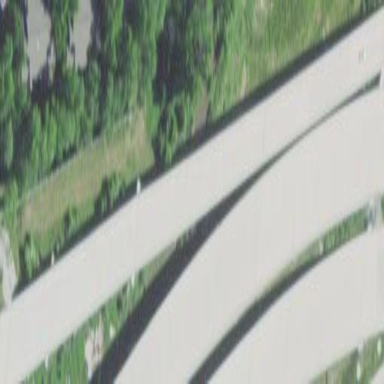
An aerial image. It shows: Viaduct bridge.